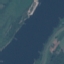
Land use / land cover: River